Interaction volume radius: 5 \u00c5
Interaction volume height: 20 \u00c5
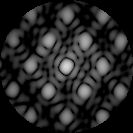
Disorder parameter: 0.2199